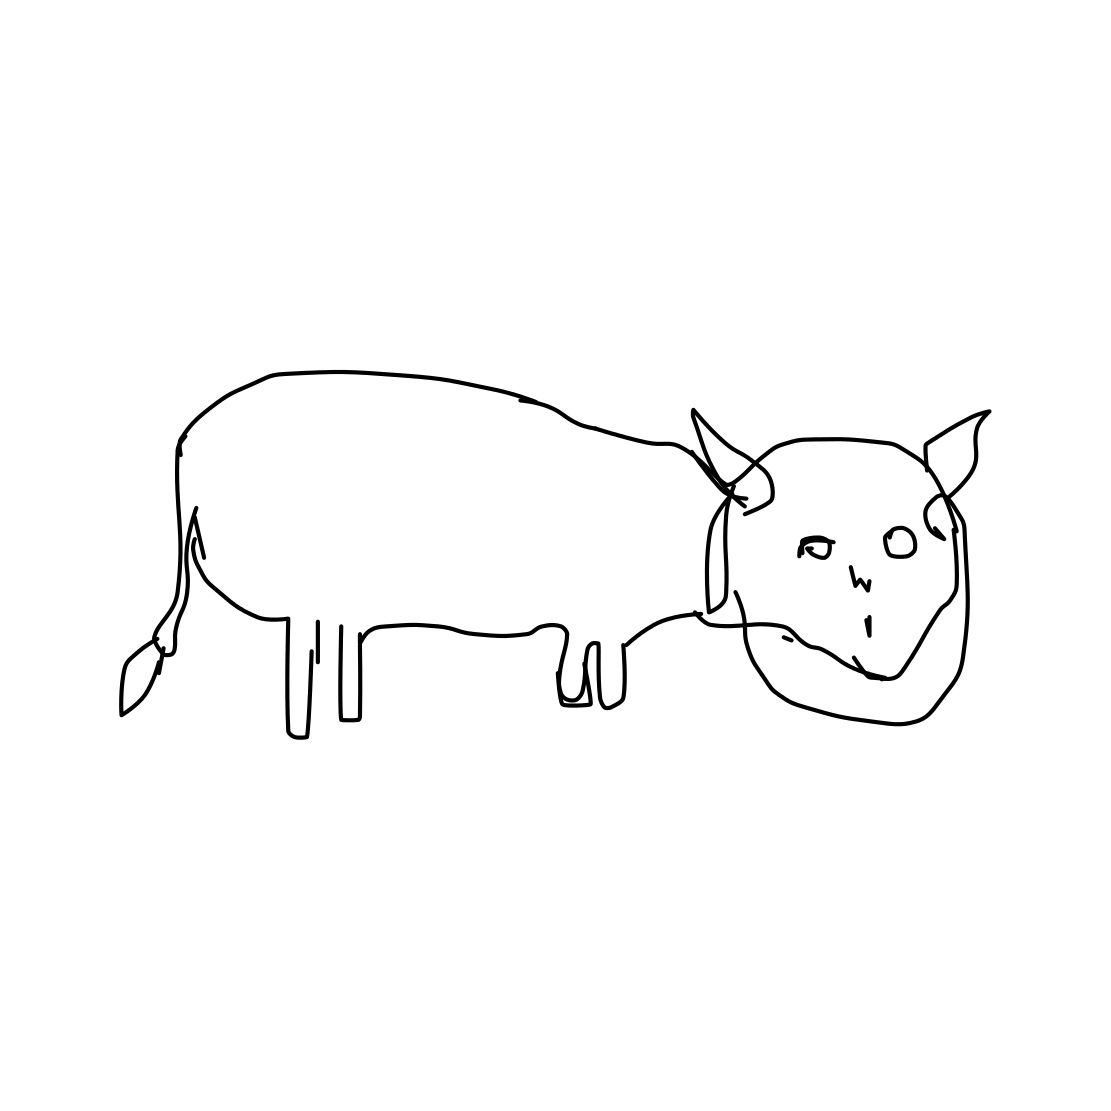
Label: lion